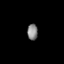
Tissue: lung
Cell type: Others
Senescence score: 0.2399
Nuclear area (px): 165
Mean DAPI intensity: 132.255